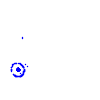
Particle: electron